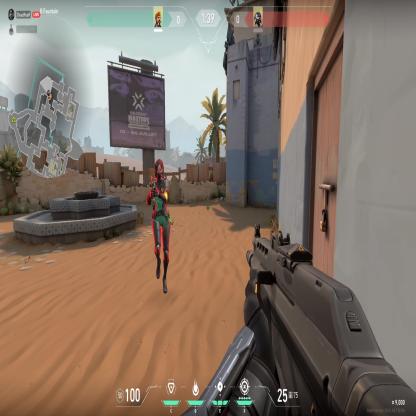
Label: enemy